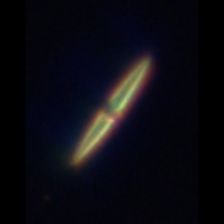
Taxon: Pennate
Group: Diatoms